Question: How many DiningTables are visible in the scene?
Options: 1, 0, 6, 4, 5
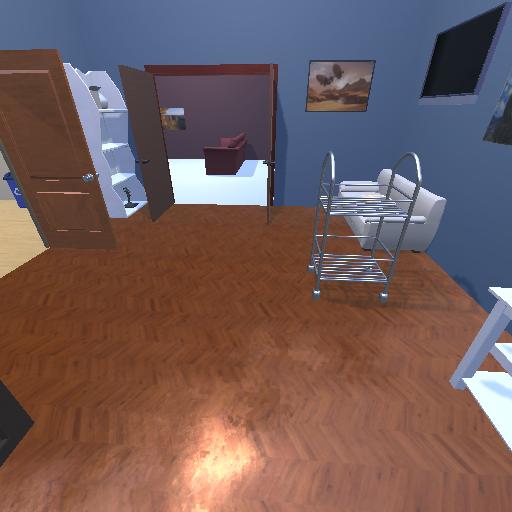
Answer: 1